Interaction volume radius: 10 \u00c5
Interaction volume height: 15 \u00c5
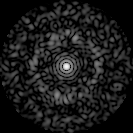
Disorder parameter: 0.7986